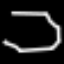
Label: octagon